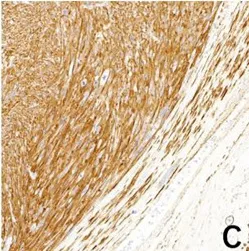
Pathological examination of case one. The tumor cells express. Desmin.
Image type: pathology (immunostaining)